Question: I cannot seem to figure out why my activity keeps running out of memory.
When I load my activity, I have a bunch of images that are loaded into a custom listview adapter. When I start the activity, the screen loads fine. But when I change orientation or go back and start it again, the activity generates an Out of Memory Exception.
Here's what my activity looks like:

Here's the code for my activity:
'''
[Activity(Label = "FishinTales: Fish Species")]
public class Activity_View_FishSpecies : Activity
{
#region Components
private Model n_model;
private ListView n_fishSpeciesListView;
#endregion
protected override void OnCreate(Bundle bundle)
{
base.OnCreate(bundle);
// Get Application Global Model
this.n_model = ((MyApp) this.ApplicationContext).FishingData;
// Set our view from the "View_FishSpecies" layout resource
SetContentView(Resource.Layout.View_FishSpecies);
this.n_fishSpeciesListView = FindViewById<ListView> (Resource.Id.xml_fishSpeciesListView);
this.n_fishSpeciesListView.Adapter = new FishSpeciesListAdapter (this.ApplicationContext, this.n_model.SpecieManager.Species);
}
protected override void OnDestroy()
{
base.OnDestroy();
this.unbindDrawables(FindViewById(Resource.Id.xml_root));
this.n_fishSpeciesListView.Adapter = null;
this.n_fishSpeciesListView = null;
}
private void unbindDrawables(View view) {
if (view.Background != null) {
view.Background.SetCallback(null);
}
if (view.GetType() == typeof(ViewGroup)) {
for (int i = 0; i < ((ViewGroup) view).ChildCount; i++) {
unbindDrawables(((ViewGroup) view).GetChildAt(i));
}
((ViewGroup) view).RemoveAllViews();
}
}
}
public class FishSpeciesListAdapter : BaseAdapter
{
Context n_context;
List<AppCode.Specie> n_specieData;
List<Bitmap> n_bitmapCache;
public FishSpeciesListAdapter (Context context, List<AppCode.Specie> specieData)
{
this.n_context = context;
this.n_specieData = specieData;
this.n_bitmapCache = new List<Bitmap>();
this.LoadBitmapsIntoCache();
}
private void LoadBitmapsIntoCache()
{
foreach(AppCode.Specie specie in this.n_specieData)
{
if (specie.RelatedMedia.AttachedPhotos.Count < 1)
{
this.n_bitmapCache.Add(BitmapFactory.DecodeResource(this.n_context.Resources, Resource.Drawable.Icon));
}
else
{
this.n_bitmapCache.Add(BitmapFactory.DecodeByteArray(specie.RelatedMedia.AttachedPhotos[0], 0, specie.RelatedMedia.AttachedPhotos[0].Length));
}
}
}
public override int Count {
get { return this.n_specieData.Count; }
}
public override Java.Lang.Object GetItem (int position)
{
return null;
}
public override long GetItemId (int position)
{
return 0;
}
// create a new ImageView for each item referenced by the Adapter
public override View GetView (int position, View convertView, ViewGroup parent)
{
if(convertView==null){
LayoutInflater li = LayoutInflater.FromContext(parent.Context);
convertView = li.Inflate(Resource.Layout.Adapter_FishSpeciesIcon, null);
}
ImageView iconImage = (ImageView)convertView.FindViewById(Resource.Id.xml_adapter_fishSpeciesIconImage);
TextView nameText = (TextView)convertView.FindViewById(Resource.Id.xml_adapter_fishSpeciesNameText);
TextView scientificNameText = (TextView)convertView.FindViewById(Resource.Id.xml_adapter_fishSpeciesScientificNameText);
nameText.Text = this.n_specieData[position].Name;
scientificNameText.Text = this.n_specieData[position].ScientificName;
iconImage.SetImageBitmap(this.n_bitmapCache[position]);
return convertView;
}
}
'''
Here's my log of all processes until the OOM error is generated.
'''
Loading Defaults - Successfully Loaded Defaults
Grow heap (frag case) to 6.474MB for 314670-byte allocation
Clamp target GC heap from 32.512MB to 32.000MB
796824-byte external allocation too large for this process.
VM won't let us allocate 796824 bytes
Clamp target GC heap from 33.447MB to 32.000MB
--- decoder->decode returned false
UNHANDLED EXCEPTION: Java.Lang.OutOfMemoryError: Exception of type 'Java.Lang.OutOfMemoryError' was thrown.
at Android.Runtime.JNIEnv.CallStaticObjectMethod (intptr,intptr,Android.Runtime.JValue[]) <0x00080>
at Android.Graphics.BitmapFactory.DecodeByteArray (byte[],int,int) <0x001bb>
at FishinTales.FishSpeciesListAdapter.LoadBitmapsIntoCache () <0x00187>
at FishinTales.FishSpeciesListAdapter..ctor (Android.Content.Context,System.Collections.Generic.List'1<FishinTales.AppCode.Specie>) <0x000a3>
at FishinTales.Activity_View_FishSpecies.OnCreate (Android.OS.Bundle) <0x0012f>
at Android.App.Activity.n_OnCreate_Landroid_os_Bundle_ (intptr,intptr,intptr) <0x00057>
at (wrapper dynamic-method) object.99ebf5db-74ad-4da9-b431-612691e1f213 (intptr,intptr,intptr) <0x00033>
--- End of managed exception stack trace ---
java.lang.OutOfMemoryError: bitmap size exceeds VM budget(Heap Size=6855KB, Allocated=3089KB, Bitmap Size=26666KB)
at android.graphics.BitmapFactory.nativeDecodeByteArray(Native Method)
at android.graphics.BitmapFactory.decodeByteArray(BitmapFactory.java:625)
at android.graphics.BitmapFactory.decodeByteArray(BitmapFactory.java:638)
at fishintales.Activity_View_FishSpecies.n_onCreate(Native Method)
at fishintales.Activity_View_FishSpecies.onCreate(Activity_View_FishSpecies.java:29)
at android.app.Instrumentation.callActivityOnCreate(Instrumentation.java:1093)
at android.app.ActivityThread.performLaunchActivity(ActivityThread.java:1780)
at android.app.ActivityThread.handleLaunchActivity(ActivityThread.java:1837)
at android.app.ActivityThread.handleRelaunchActivity(ActivityThread.java:3242)
at android.app.ActivityThread.access$1600(ActivityThread.java:132)
at android.app.ActivityThread$H.handleMessage(ActivityThread.java:1037)
at android.os.Handler.dispatchMessage(Handler.java:99)
at android.os.Looper.loop(Looper.java:143)
at android.app.ActivityThread.main(ActivityThread.java:4196)
at java.lang.reflect.Method.invokeNative(Native Method)
at java.lang.reflect.Method.invoke(Method.java:507)
at com.android.internal.os.ZygoteInit$MethodAndArgsCaller.run(ZygoteInit.java:839)
at com.android.internal.os.ZygoteInit.main(ZygoteInit.java:597)
at dalvik.system.NativeStart.main(Native Method)
Unhandled Exception:
Java.Lang.OutOfMemoryError: Exception of type 'Java.Lang.OutOfMemoryError' was thrown.
at Android.Runtime.JNIEnv.CallStaticObjectMethod (intptr,intptr,Android.Runtime.JValue[]) <0x00080>
at Android.Graphics.BitmapFactory.DecodeByteArray (byte[],int,int) <0x001bb>
at FishinTales.FishSpeciesListAdapter.LoadBitmapsIntoCache () <0x00187>
at FishinTales.FishSpeciesListAdapter..ctor (Android.Content.Context,System.Collections.Generic.List'1<FishinTales.AppCode.Specie>) <0x000a3>
at FishinTales.Activity_View_FishSpecies.OnCreate (Android.OS.Bundle) <0x0012f>
at Android.App.Activity.n_OnCreate_Landroid_os_Bundle_ (intptr,intptr,intptr) <0x00057>
at (wrapper dynamic-method) object.99ebf5db-74ad-4da9-b431-612691e1f213 (intptr,intptr,intptr) <0x00033>
--- End of managed exception stack trace ---
java.lang.OutOfMemoryError: bitmap size exceeds VM budget(Heap Size=6855KB, Allocated=3089KB, Bitmap Size=26666KB)
at android.graphics.BitmapFactory.nativeDecodeByteArray(Native Method)
at android.gra
'''
When I view the activity initially, everything is fine. When I leave the activity and come back to it several times, it eventually crashes with the above error. This leads me to speculate that the error is coming from a memory leak where the Bitmaps are not recycled properly. So is there any example out there of how to deallocate these bitmaps acurately? It's hard to find information on this topic when your Bitmaps are inside the Custom ListView Adapter class. When I put Bitmap.recycle after I set it, I receive yet another error that says that the ListView is trying to access a recycled item. So how/when should I recycle according to the code above.
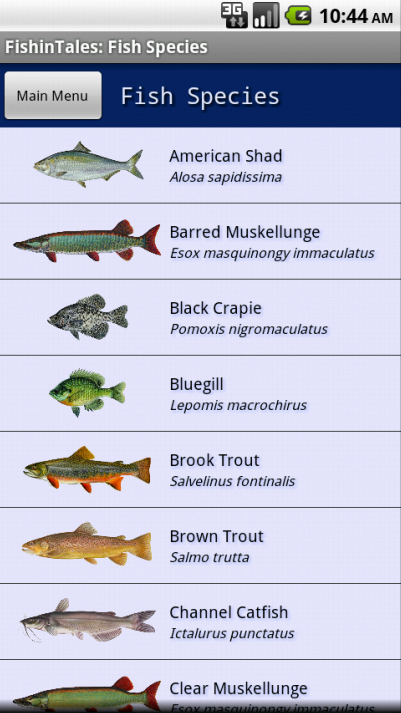
Answer: I would like to know which version of Android you are using. If it is Jelly Bean (Android 4.1.1) please remove this line of code
'''
this.n_bitmapCache.Add(BitmapFactory.DecodeResource(this.n_context.Resources, Resource.Drawable.Icon));
'''
and see whether you are getting memory leak.
My app also started giving memory leak after an update to Android 4.1.1 and I found the problem to be in
'''
setBackgroundResource(id);
'''
I tried changing it to
'''
setBackground(context.getResources().getDrawable(id));
'''
But still was getting the memory leak. I want to confirm if it is a bug in my code or bug in Jelly Bean which is causing a memory leak if we try to create drawables or bitmaps from Resources.
Apologies for not answering your question but we can at least know the cause of the bug and raise an issue with the Android team.
I found the solution in this <URL>
Please use setBackgroundDrawable(null) for the Bitmaps created from the drawable folder of resources.